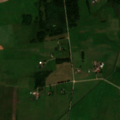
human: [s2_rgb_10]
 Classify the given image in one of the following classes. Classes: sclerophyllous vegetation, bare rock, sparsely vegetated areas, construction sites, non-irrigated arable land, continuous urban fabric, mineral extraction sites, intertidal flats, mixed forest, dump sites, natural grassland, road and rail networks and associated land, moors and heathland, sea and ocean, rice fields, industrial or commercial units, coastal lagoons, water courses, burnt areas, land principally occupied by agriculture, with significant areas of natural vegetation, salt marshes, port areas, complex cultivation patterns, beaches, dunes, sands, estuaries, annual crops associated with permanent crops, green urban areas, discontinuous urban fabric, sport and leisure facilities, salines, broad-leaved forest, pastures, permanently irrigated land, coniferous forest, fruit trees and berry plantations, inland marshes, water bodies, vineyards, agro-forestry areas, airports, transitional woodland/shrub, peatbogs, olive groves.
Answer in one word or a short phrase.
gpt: non-irrigated arable land, fruit trees and berry plantations, complex cultivation patterns, land principally occupied by agriculture, with significant areas of natural vegetation, transitional woodland/shrub